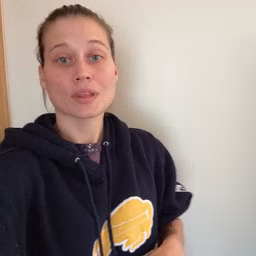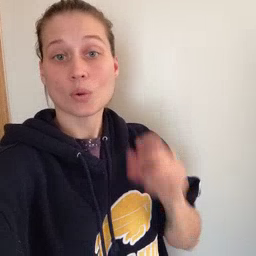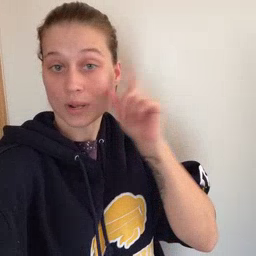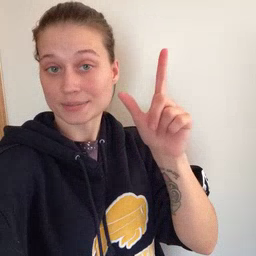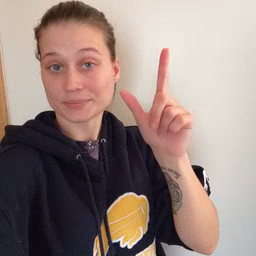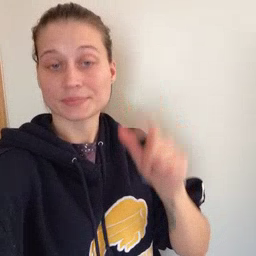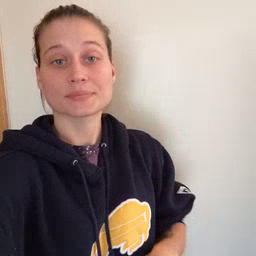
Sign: wake